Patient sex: F
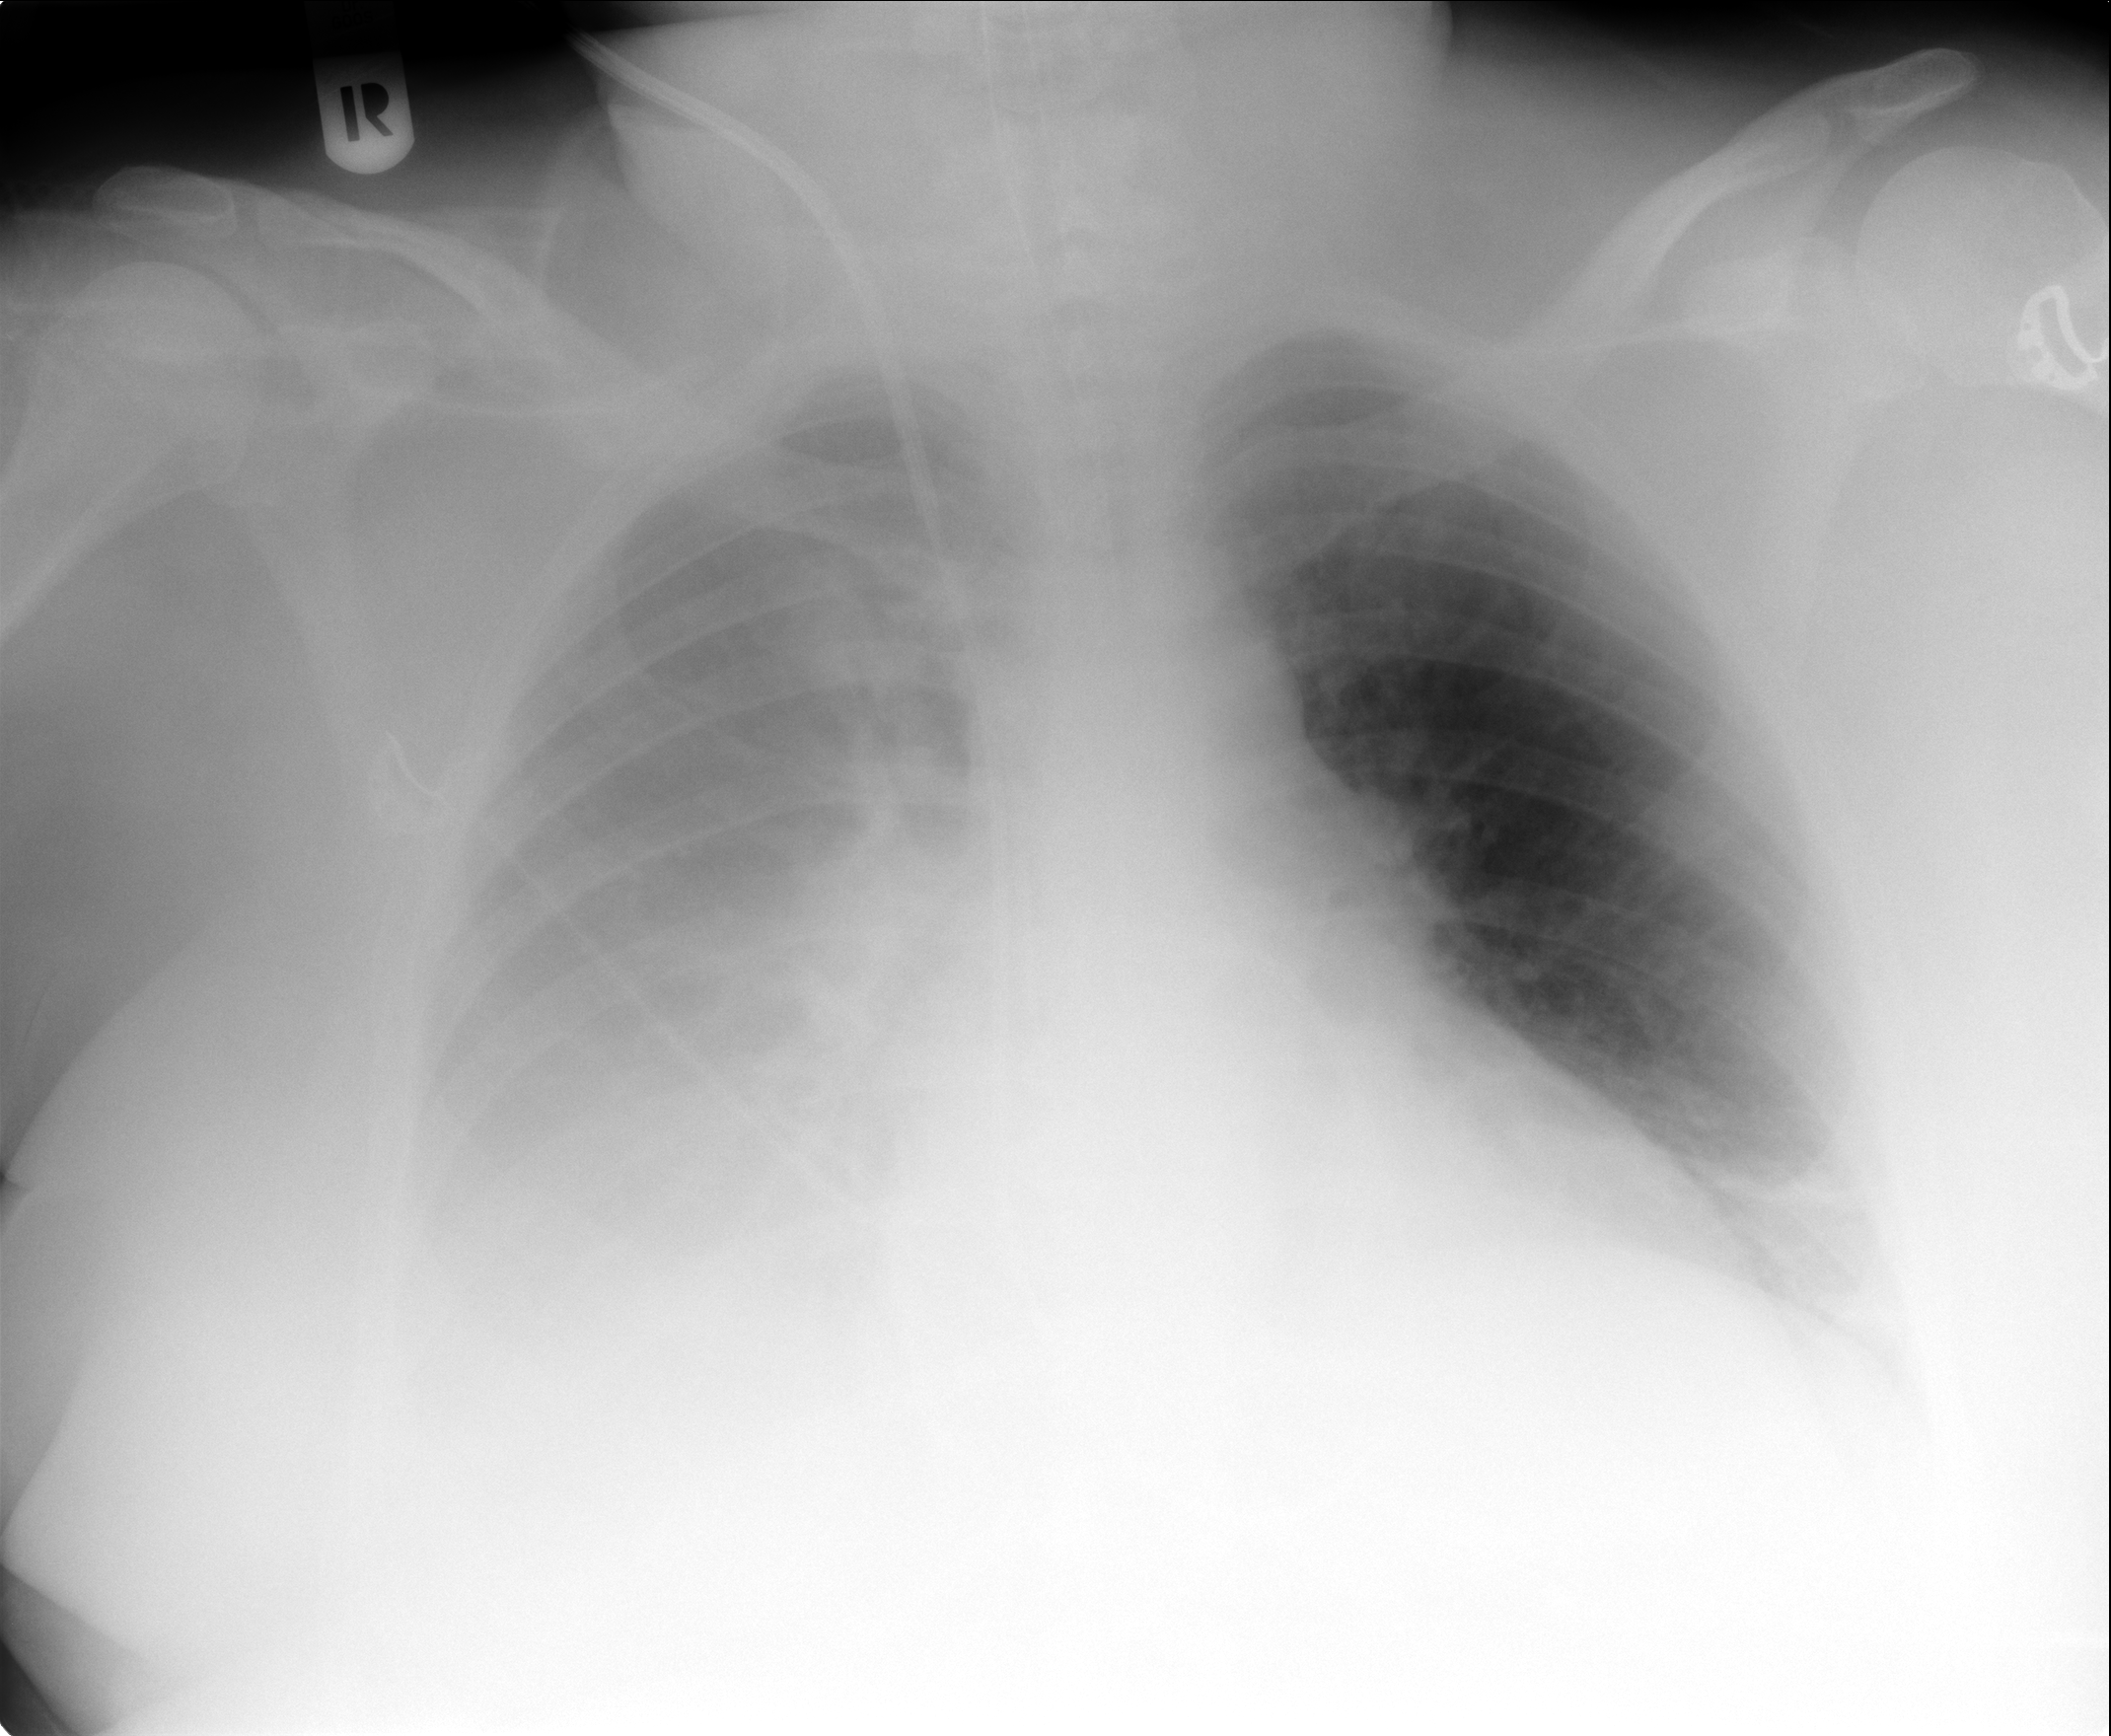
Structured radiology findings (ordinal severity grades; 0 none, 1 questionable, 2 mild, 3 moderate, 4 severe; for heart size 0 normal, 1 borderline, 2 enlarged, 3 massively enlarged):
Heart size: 2
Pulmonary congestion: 2
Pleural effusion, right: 3
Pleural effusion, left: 2
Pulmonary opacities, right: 3
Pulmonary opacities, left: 0
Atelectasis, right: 4
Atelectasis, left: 2